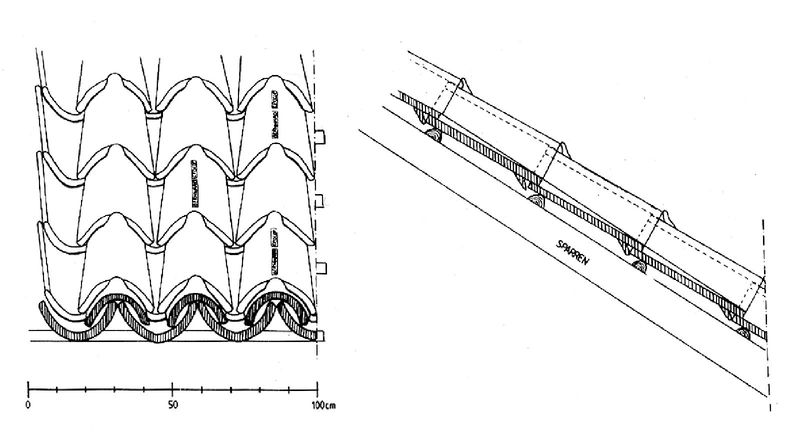
Titel: Bernwardziegel
Schlagwörter: weiss, zeichnung, dach, architektur, schräg, dachziegel, ziegel, aufsicht, nonne, entwurf, schema, konstruktion, mönch, sparren, mönche, plan, stärke, schindel, massstab, aufriss, statik, skala, schwrz, übereinander, dachpfannen, nonnen, diagramm, deckung, dachdecker, sparremn